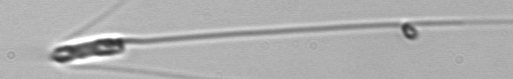
Label: Chaetoceros_throndsenii